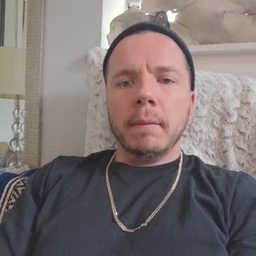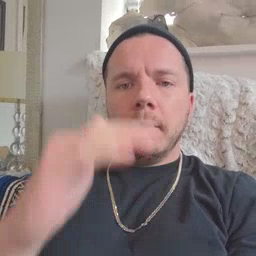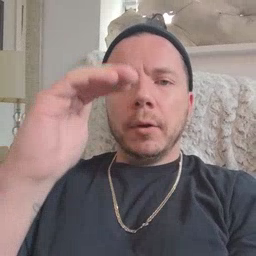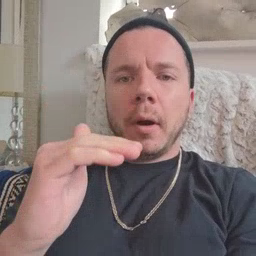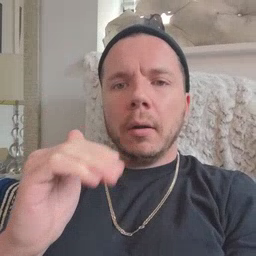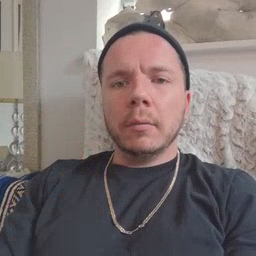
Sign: child